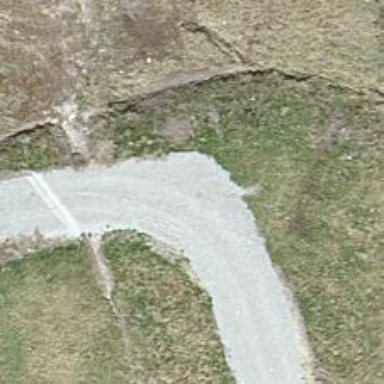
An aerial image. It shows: Track with very rough surface.